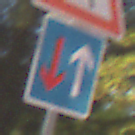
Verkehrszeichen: VorrangVorGegenverkehr
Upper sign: FussgaengerLinks
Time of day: MorningAfternoon
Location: Outdoor (Nature)
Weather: Clear
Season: Summer
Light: Natural